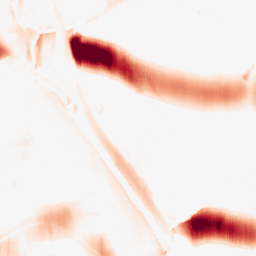
Category: morphological
Decomposition family: morphological_ellipse
Decomposition parameters: operation: opening
width: 50
height: 5
Upsampling method: bicubic
Upsampling parameters: scale: 8
Upsampling scale: 8